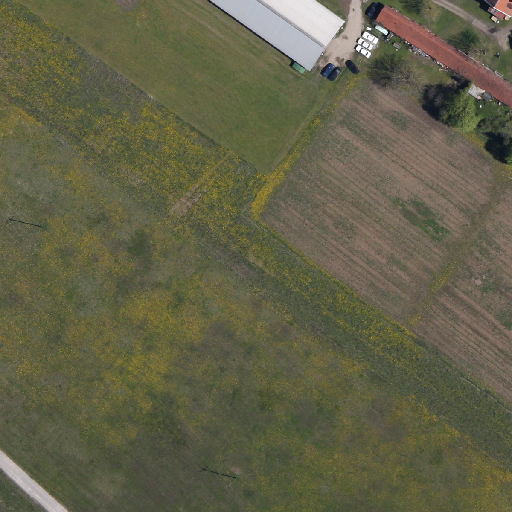
Referring expression: impervious surface